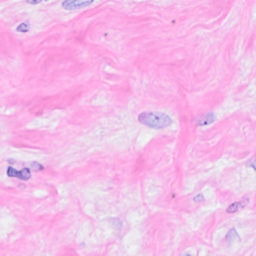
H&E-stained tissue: Breast